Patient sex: M
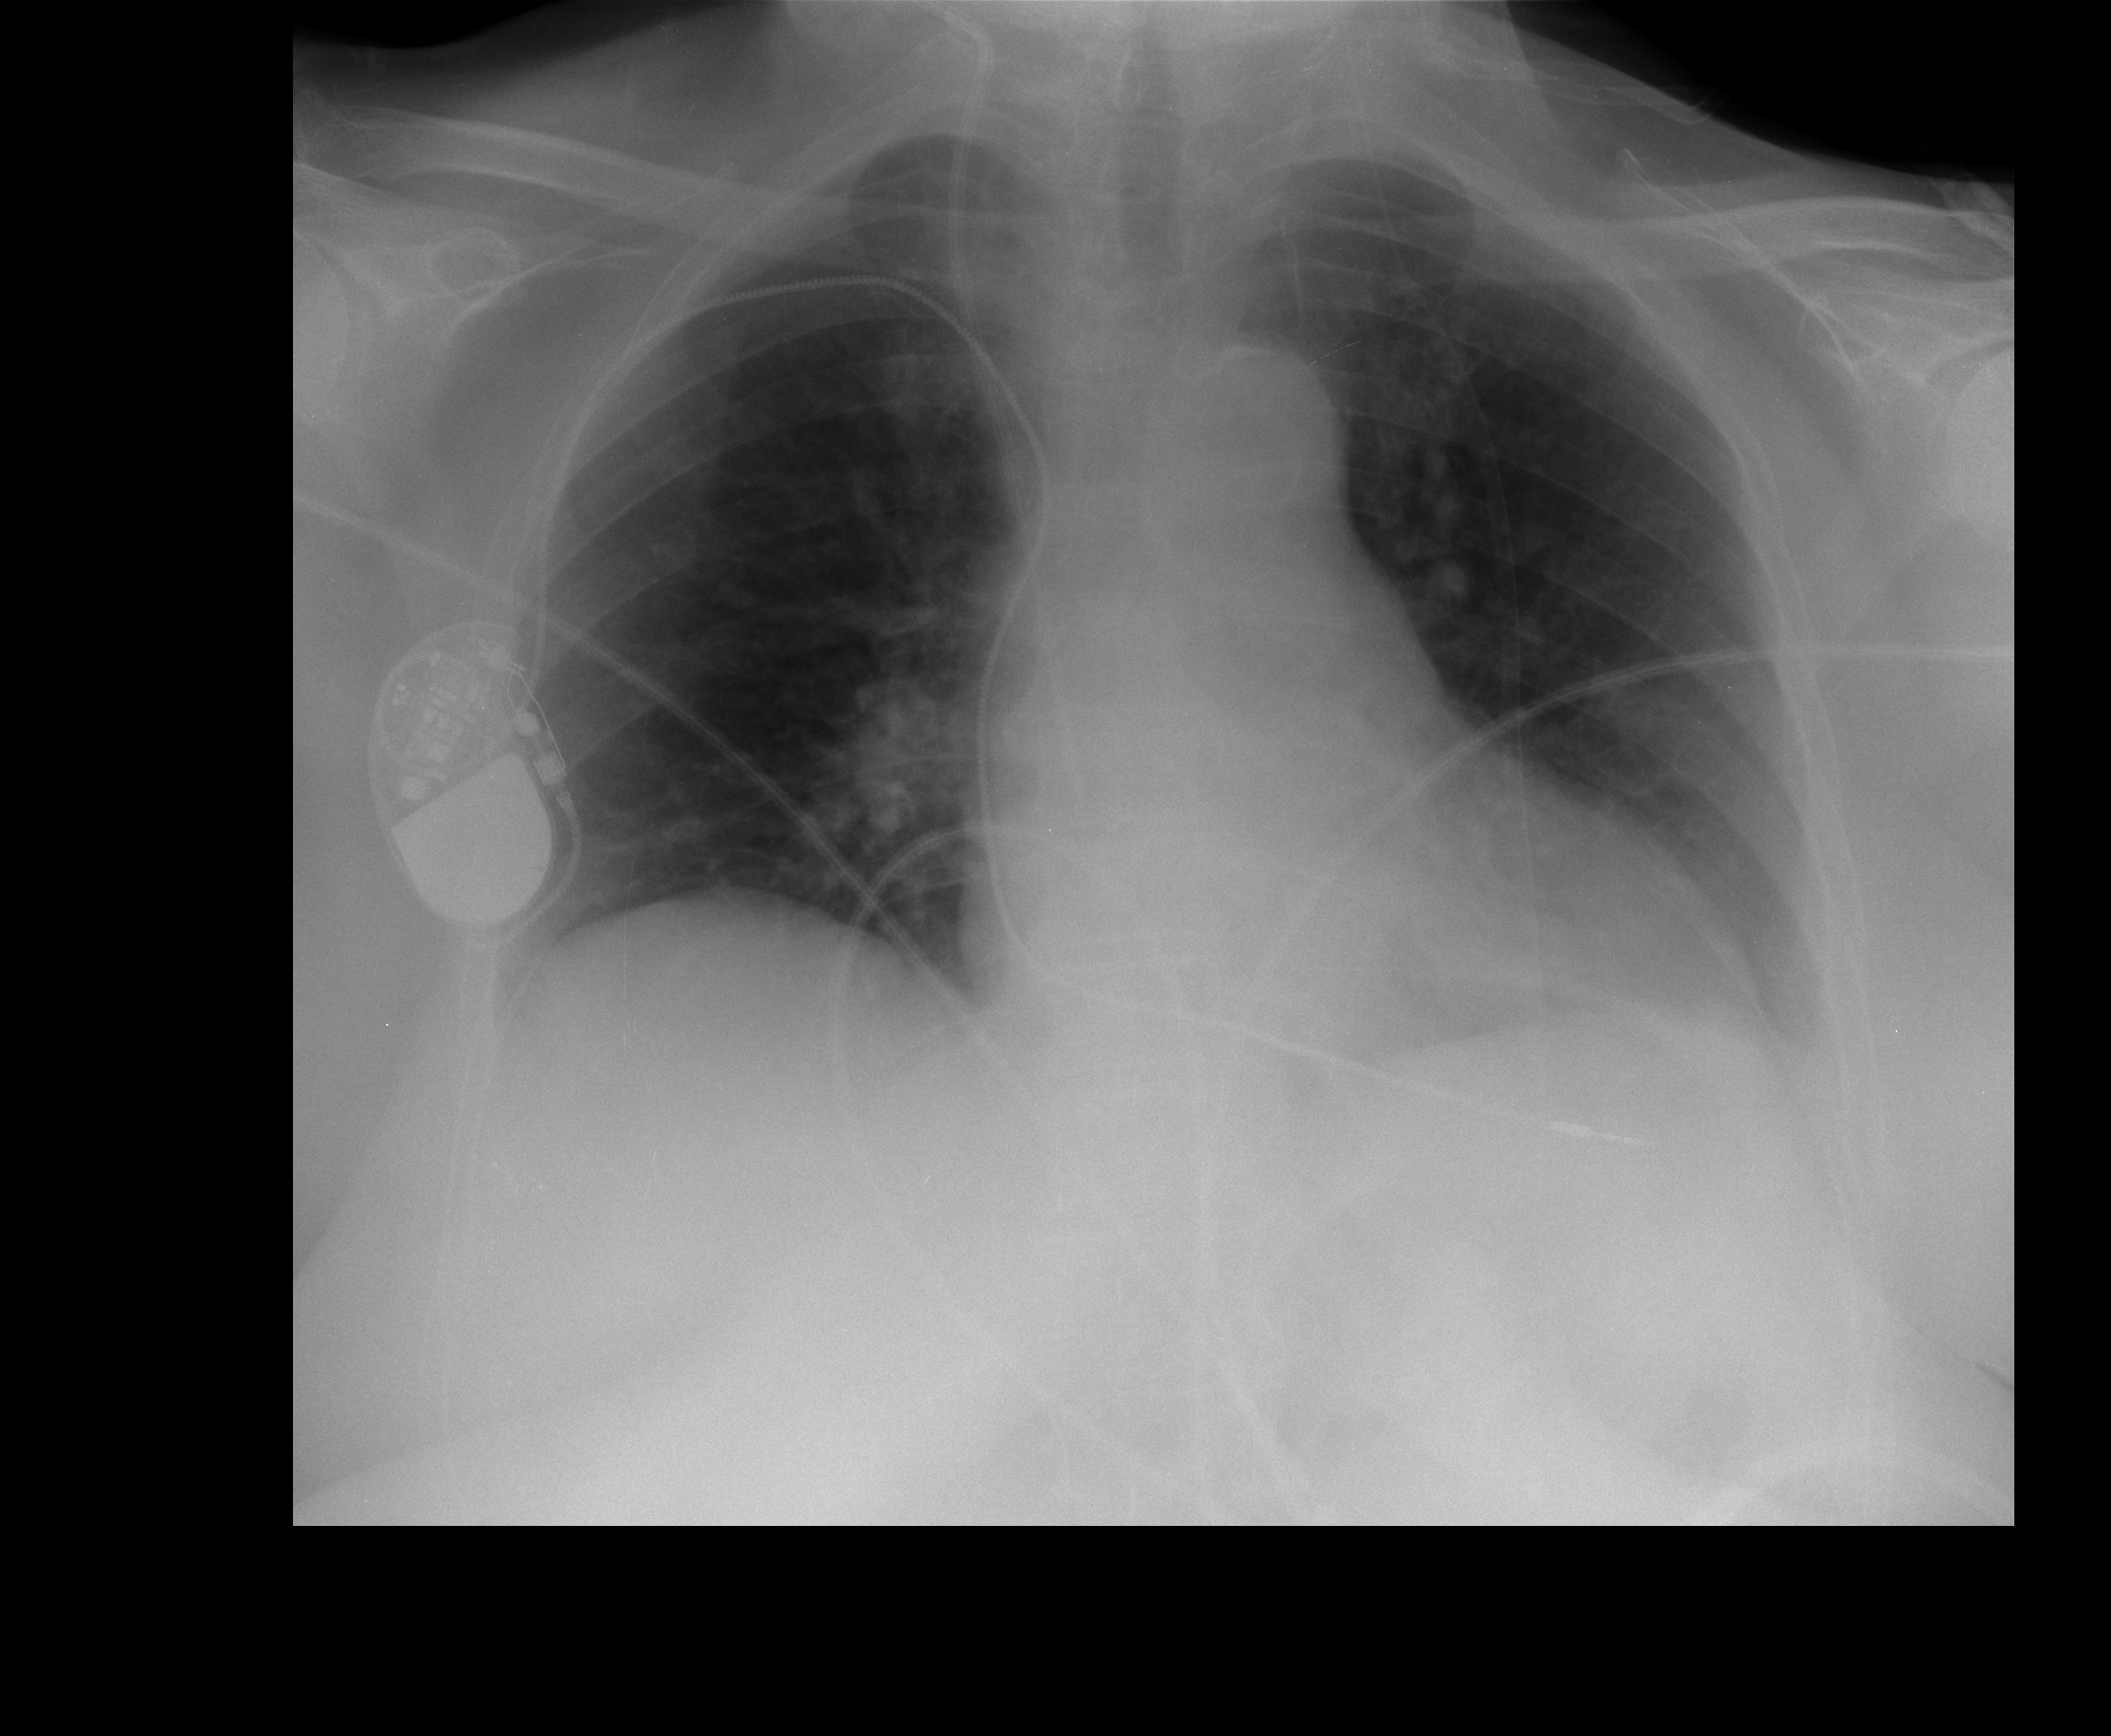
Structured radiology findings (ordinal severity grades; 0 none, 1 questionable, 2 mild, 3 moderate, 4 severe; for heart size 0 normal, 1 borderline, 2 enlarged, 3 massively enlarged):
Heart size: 2
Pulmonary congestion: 2
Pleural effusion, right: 0
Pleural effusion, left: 2
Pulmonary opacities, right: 0
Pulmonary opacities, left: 0
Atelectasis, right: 1
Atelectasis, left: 2